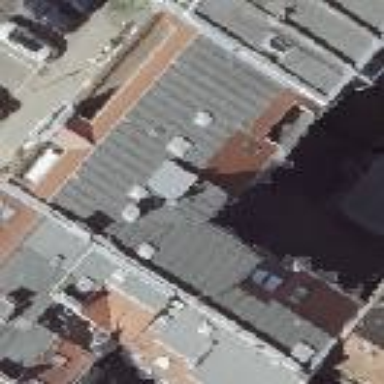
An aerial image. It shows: Grey apartments building with red gambrel roof made of roof tiles.